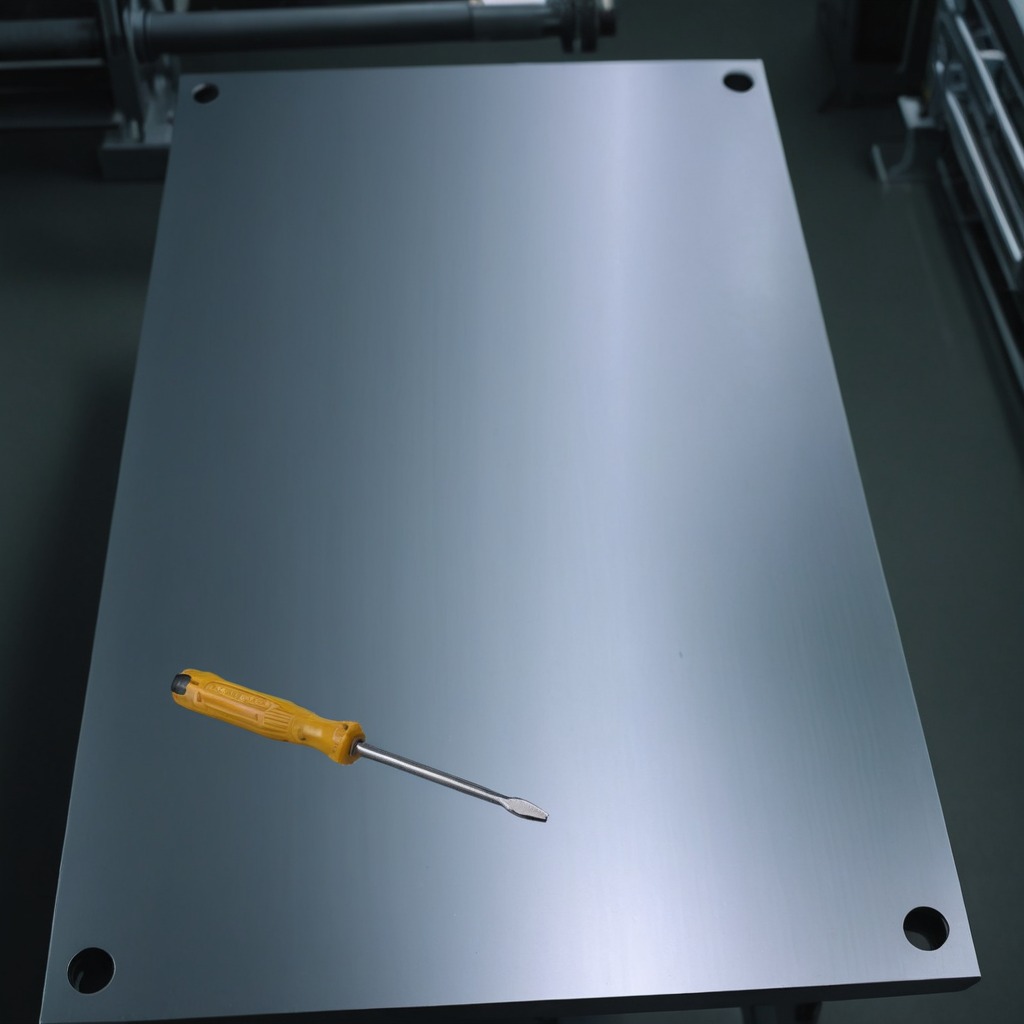
A screwdriver is lying on a metal table in a machine shop under fluorescent lights.